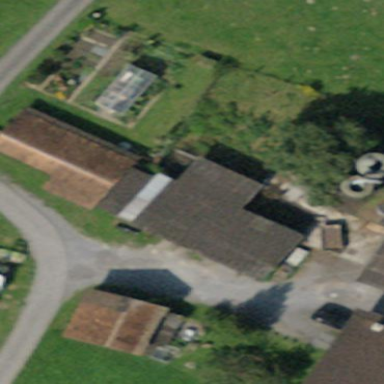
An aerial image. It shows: Shed building.